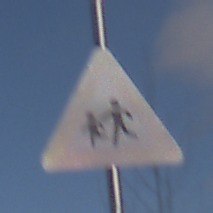
Verkehrszeichen: KinderRechts
Umgebung: Outdoor, Nature
Tageszeit: MorningAfternoon
Wetter: PartlyCloudy
Licht: Natural
Jahreszeit: NotSpecified
Kontrast: HighContrast